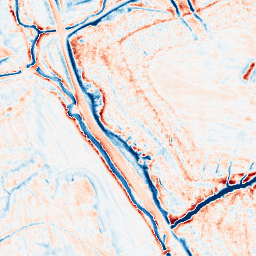
Category: edge_preserving
Decomposition family: anisotropic_diffusion
Decomposition parameters: iterations: 50
kappa: 50
gamma: 0.1
Upsampling method: quintic
Upsampling parameters: scale: 8
Upsampling scale: 8